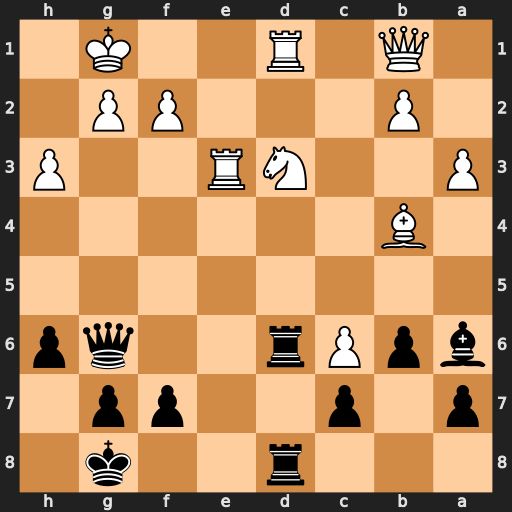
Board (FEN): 3r2k1/p1p2pp1/bpPr2qp/8/1B6/P2NR2P/1P3PP1/1Q1R2K1
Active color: b
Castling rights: -
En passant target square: -
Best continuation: Bxd3 Rexd3 Rxd3